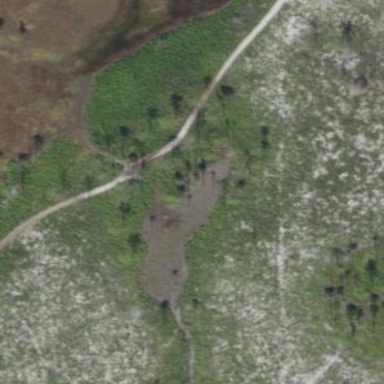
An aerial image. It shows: Wetland area characterized by wet meadow.